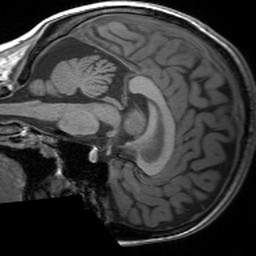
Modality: T1w
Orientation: sagittal
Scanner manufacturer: siemens
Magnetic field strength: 3 T
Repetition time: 1.54 s
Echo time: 0.00234 s